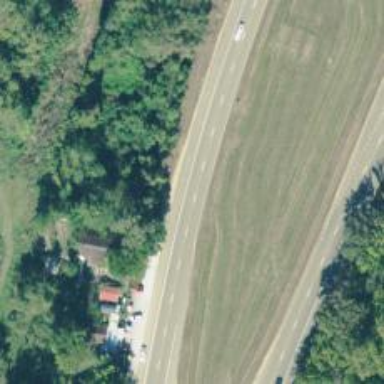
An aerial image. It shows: Trunk highway with expressway features.